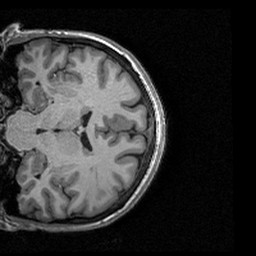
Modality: T1w
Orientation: coronal
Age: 30
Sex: female